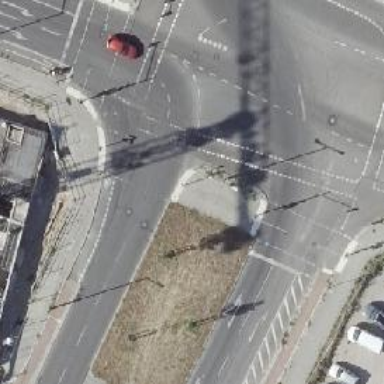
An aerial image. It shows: Crossing with traffic signals.